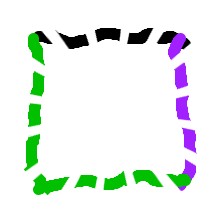
Shape: square